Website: crate-barrel
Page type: account-selection
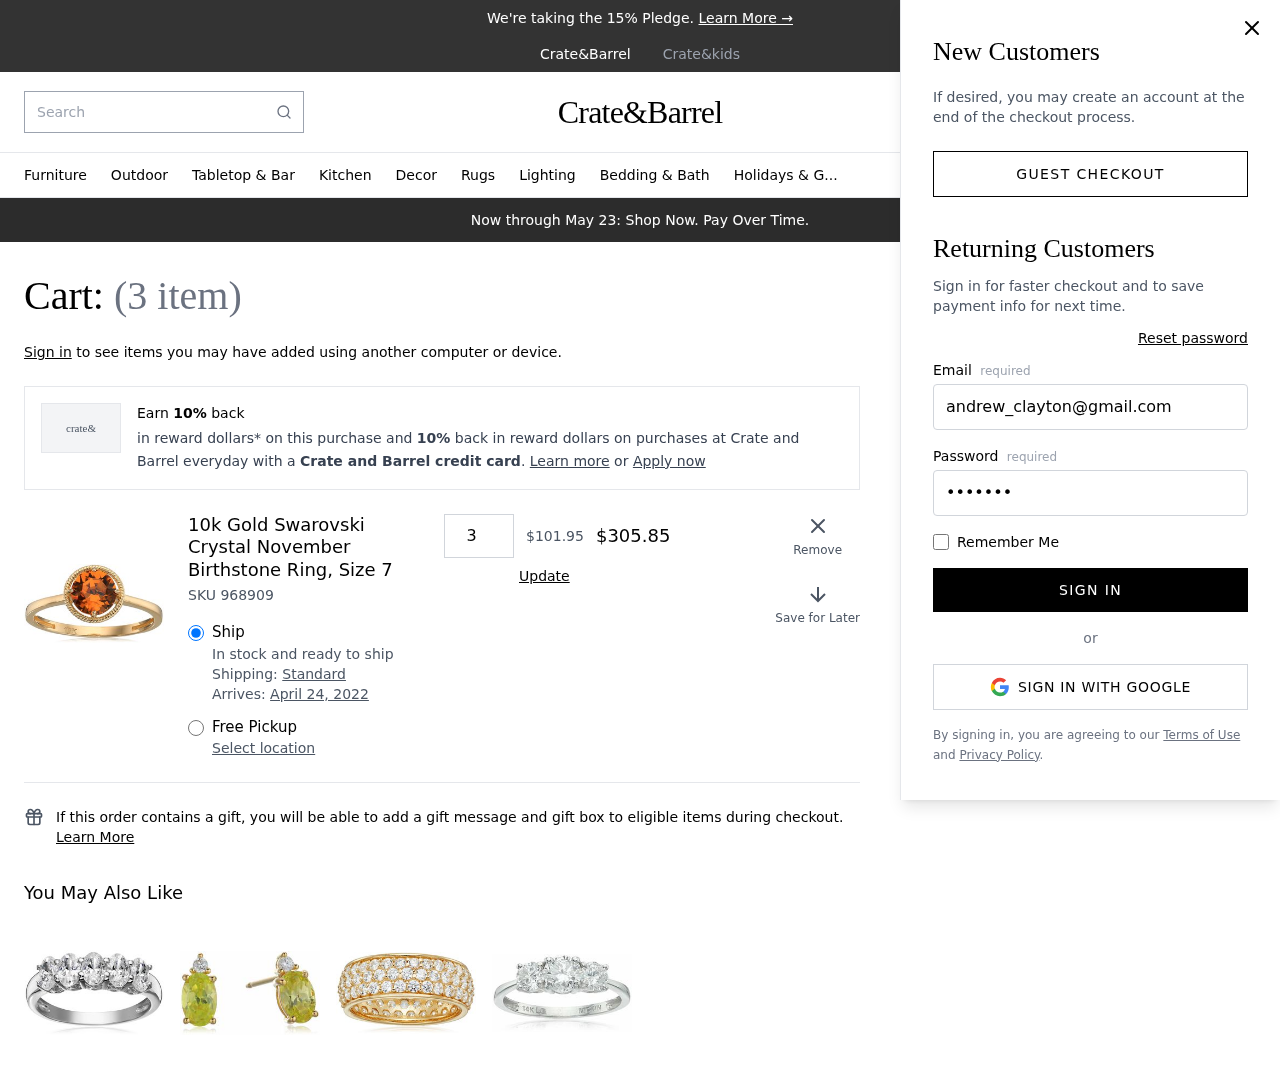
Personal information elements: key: PII_EMAIL
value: andrew_clayton@gmail.com
Product elements: key: PRODUCT1_NAME
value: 10k Gold Swarovski Crystal November Birthstone Ring, Size 7
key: PRODUCT1_PRICE
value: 101.95
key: PRODUCT1_QUANTITY
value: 3
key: PRODUCT1_SKU
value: SKU 968909
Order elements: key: ORDER_NUM_ITEMS
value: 3
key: ORDER_DELIVERY_DATE
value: April 24, 2022
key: ORDER_SUBTOTAL
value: $305.85
Search elements: key: HEADER_SEARCH
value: Search